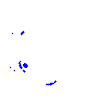
Particle: kaon